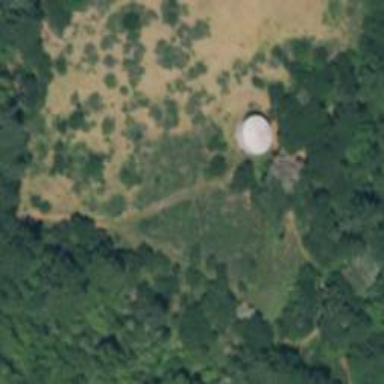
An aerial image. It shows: Storage tank building.